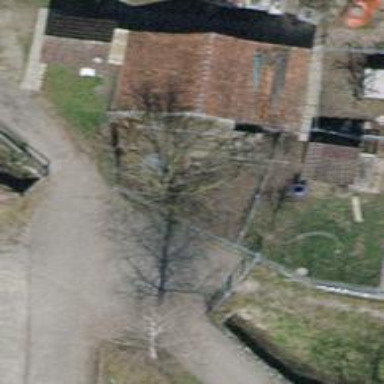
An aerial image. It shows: Urban tree adds touch of nature to the surroundings.